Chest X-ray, AP view. Patient: 58 years old, sex F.
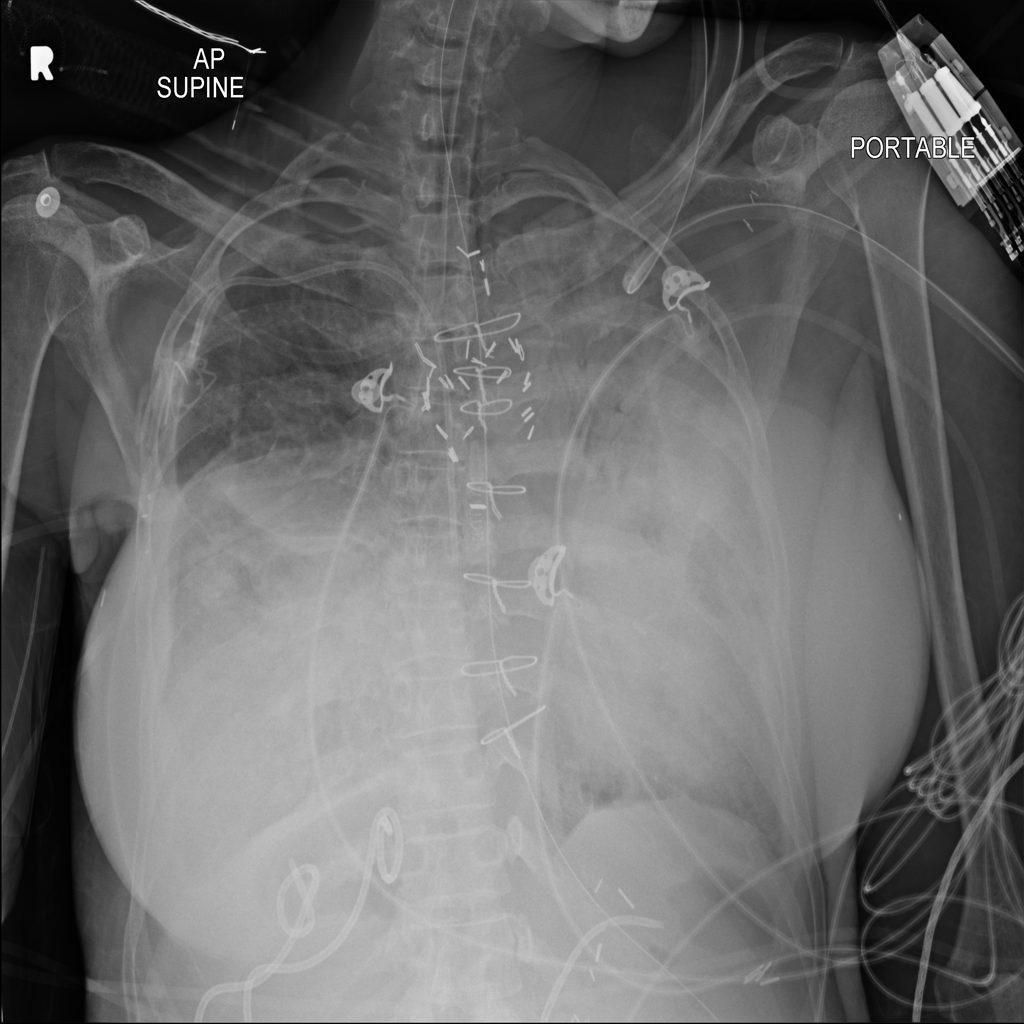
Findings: Effusion